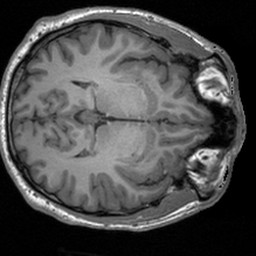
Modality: T1w
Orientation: axial
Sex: male
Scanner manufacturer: siemens
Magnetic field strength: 3 T
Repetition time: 1.9 s
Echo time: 0.00226 s